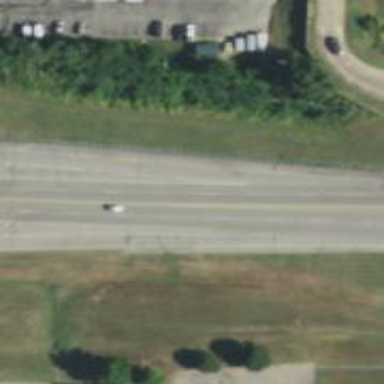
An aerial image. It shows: Trunk link highway.